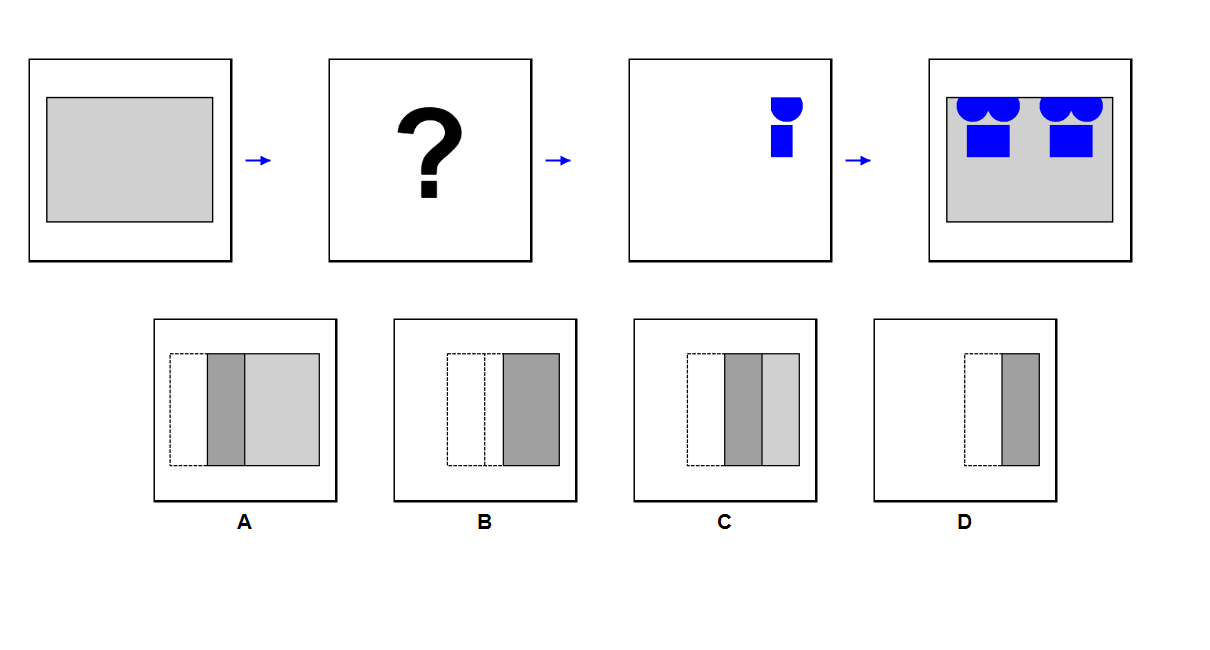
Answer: B